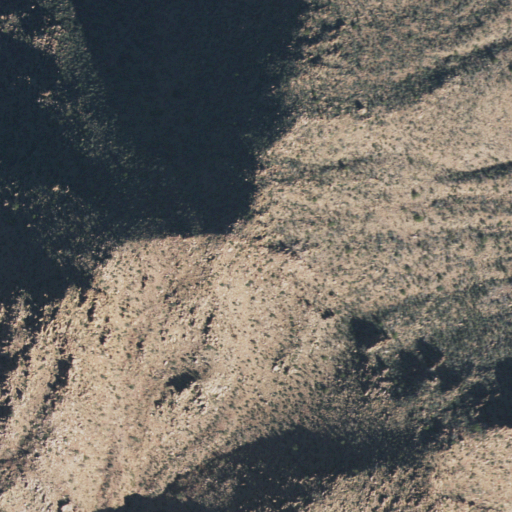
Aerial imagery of mountain in Arizona named Mount Triplet containing shrub and evergreen forest